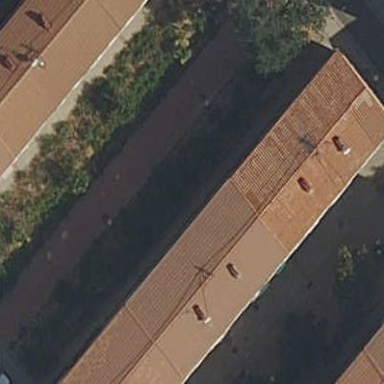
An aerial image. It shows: Hipped-roof building with apartments.